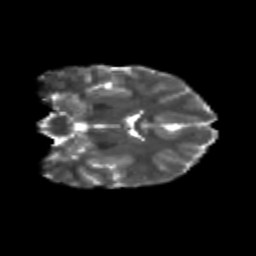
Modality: T2w
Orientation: coronal
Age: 13
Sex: male
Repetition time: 9.512 s
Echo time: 0.089 s